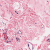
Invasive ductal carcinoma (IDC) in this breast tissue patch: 0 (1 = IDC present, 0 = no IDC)